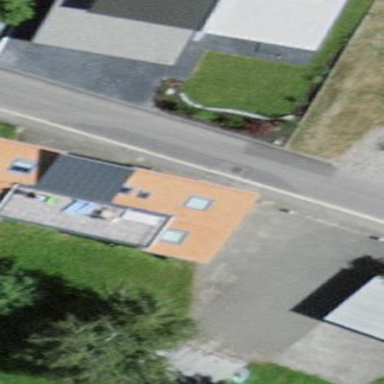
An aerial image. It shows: Residential building.